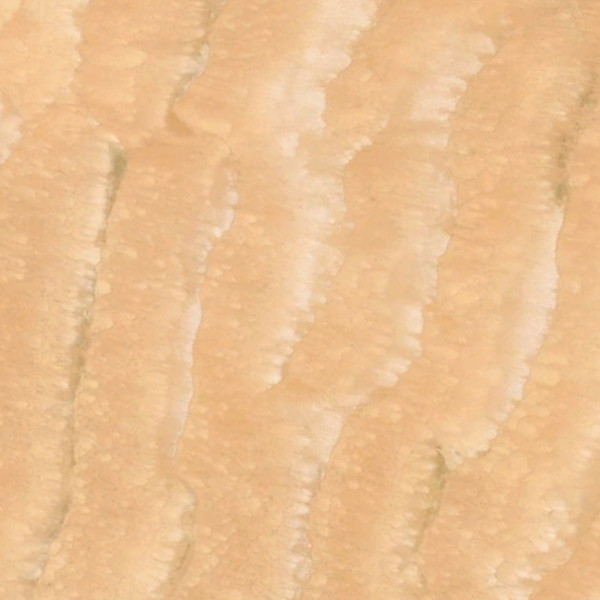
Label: Desert